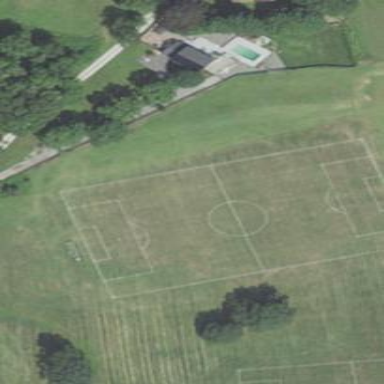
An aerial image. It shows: Soccer pitch designated for leisure and sports activities.